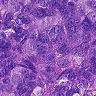
Metastatic tissue present: yes